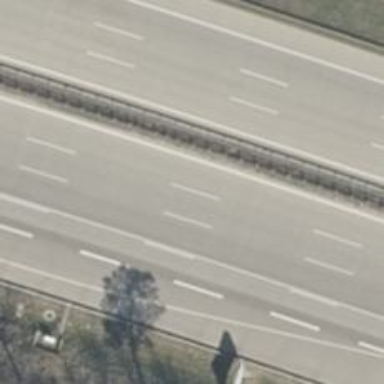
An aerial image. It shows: Concrete motorway.